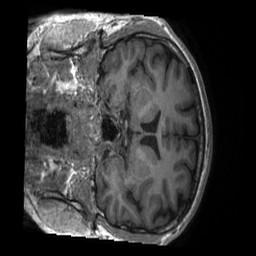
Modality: T1w
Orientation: coronal
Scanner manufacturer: siemens
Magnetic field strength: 3 T
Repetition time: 2.4 s
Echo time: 0.00224 s